Question: I've built an app that is intended to run (and share iCloud data) on both the iPhone and on Mac OSX. The two apps have different bundle identifiers (ending in '.iOS' and '.OSX' respectively), but I have set 'Ubiquity Containers' in the iCloud settings to be the same:

Unfortunately, after synchronizing with 'NSUbiquitousKeyValueStore', it appears that data created on one device is not available on the other.
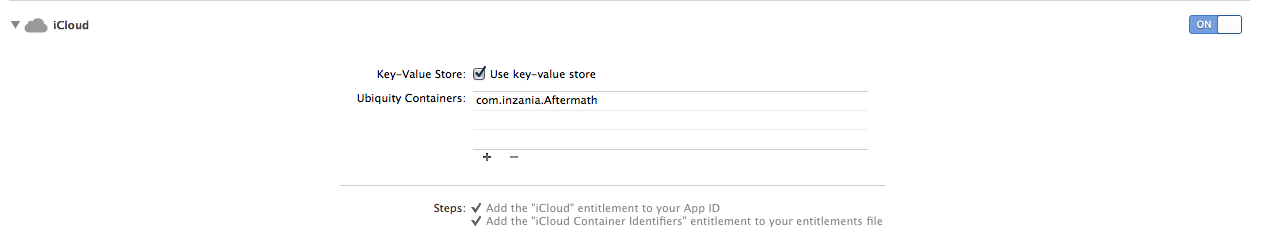
Answer: I solved this problem by editing the '.entitlements' file which was automatically created by XCode. In addition to the "ubiquity containers", there is a row in this file called "iCloud Key-Value Store" which can be modified to use the same bundle path. Once changed, I had to clean/rebuild both apps and viola! The data was shared.